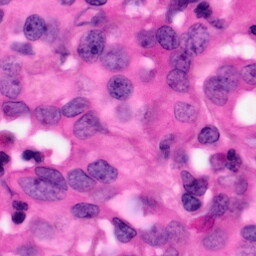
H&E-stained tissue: Pancreatic